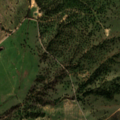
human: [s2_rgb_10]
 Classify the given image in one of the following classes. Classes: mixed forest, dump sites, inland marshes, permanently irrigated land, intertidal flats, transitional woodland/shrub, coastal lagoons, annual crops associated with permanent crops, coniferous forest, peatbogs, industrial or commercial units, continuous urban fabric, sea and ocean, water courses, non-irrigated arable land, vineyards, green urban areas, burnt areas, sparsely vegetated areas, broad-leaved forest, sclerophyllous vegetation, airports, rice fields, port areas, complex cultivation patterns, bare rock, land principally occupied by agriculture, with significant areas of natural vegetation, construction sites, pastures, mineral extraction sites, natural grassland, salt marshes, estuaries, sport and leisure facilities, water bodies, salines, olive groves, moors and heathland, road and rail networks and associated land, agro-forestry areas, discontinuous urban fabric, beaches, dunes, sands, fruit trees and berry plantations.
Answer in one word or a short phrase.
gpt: olive groves, pastures, agro-forestry areas, transitional woodland/shrub